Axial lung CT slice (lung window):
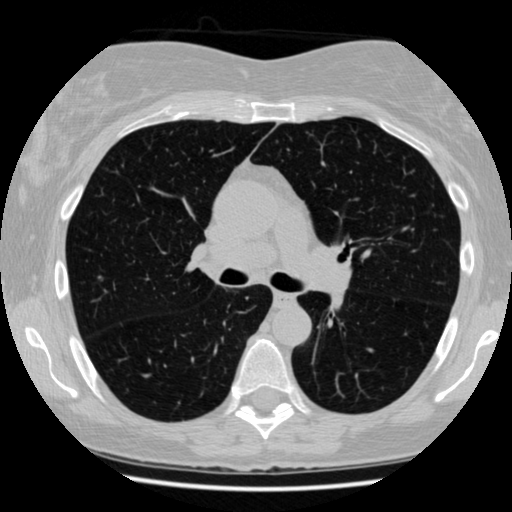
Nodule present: no